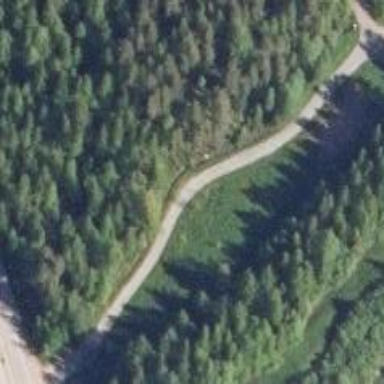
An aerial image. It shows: Cycleway designed for classic and skating cross-country skiing.